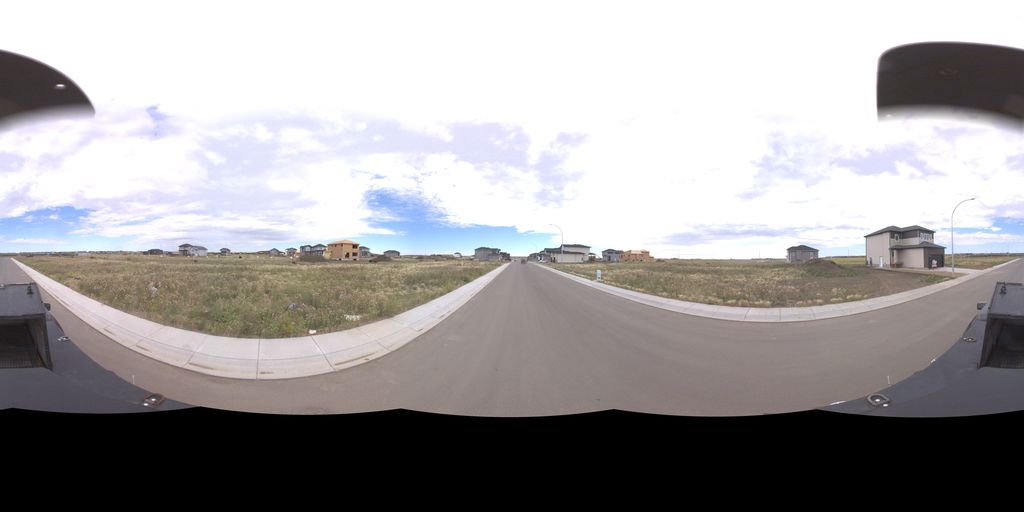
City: saskatoon